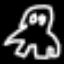
Label: frog